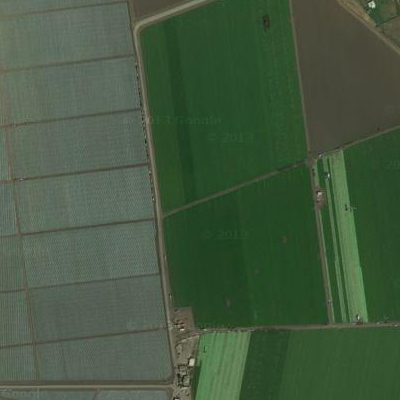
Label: Field